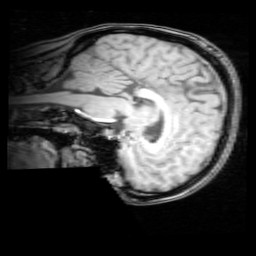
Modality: T1w
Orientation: sagittal
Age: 27
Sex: female
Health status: healthy
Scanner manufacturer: philips
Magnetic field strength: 3 T
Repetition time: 0.012 s
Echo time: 0.0037 s